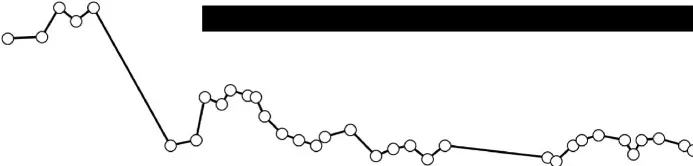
Transition of HbA1c a: Line graph linked by open circles shows the change in HbA1c; black rectangle shows the duration of continuous subcutaneous insulin infusion therapy.
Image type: chart (chart)